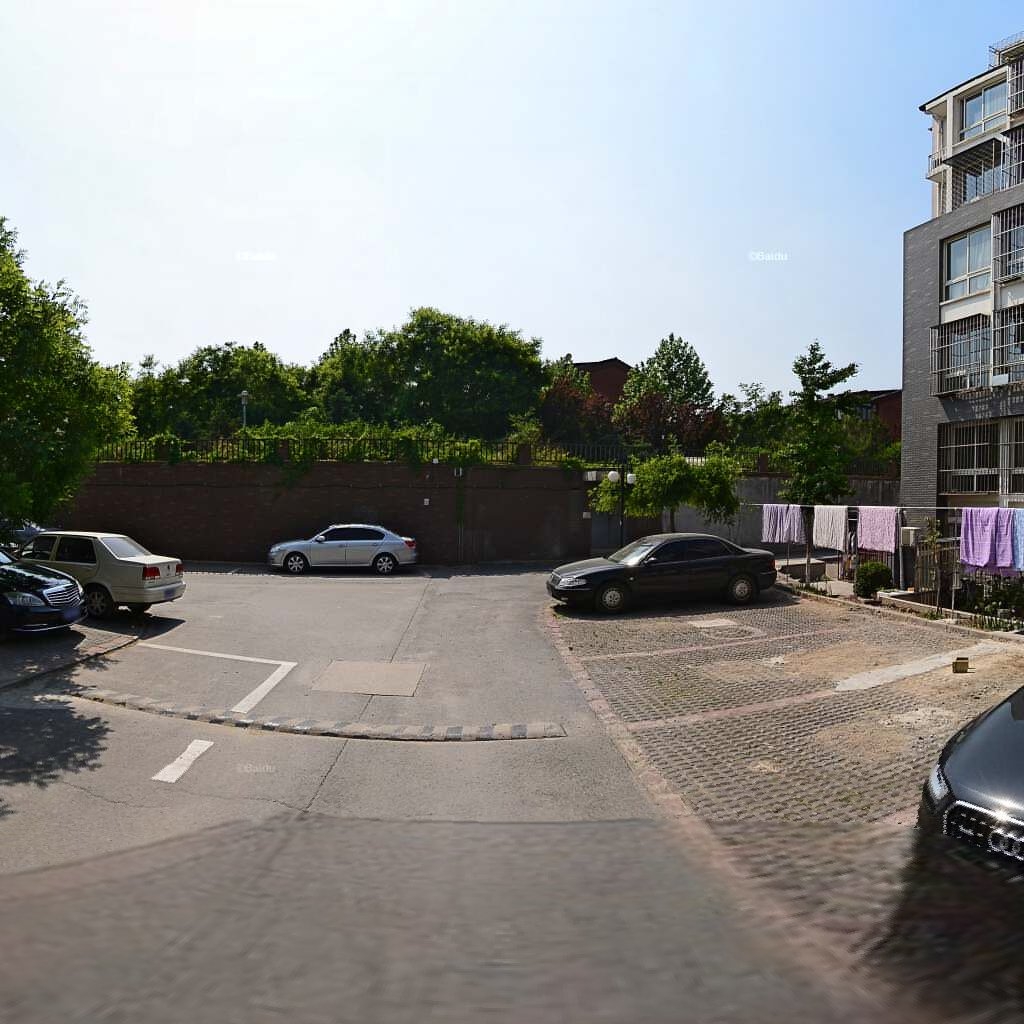
Region: Haidian
Road damage annotations: transverse crack, transverse crack, longitudinal crack, longitudinal crack, longitudinal crack